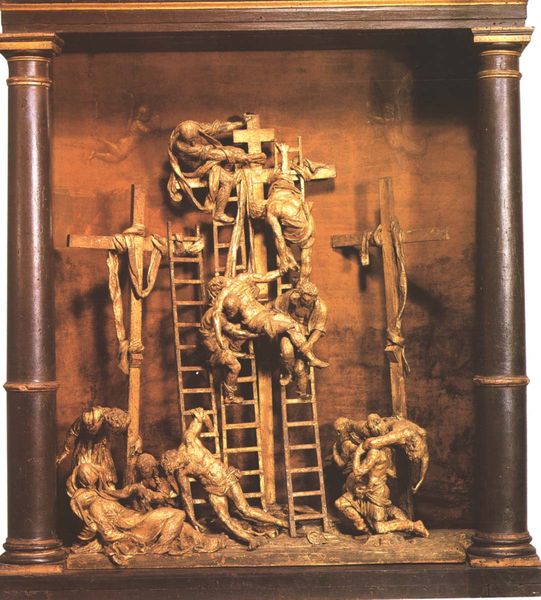
Titel: Kreuzabnahme
Künstler: Jacopo Sansovino
Institution: London, Victoria and Albert Museum
Schlagwörter: gott, himmel, nackt, menschen, holz, männer, säule, säulen, malerei, bibel, leinen, stein, tod, kirche, gold, tücher, drei, engel, skulptur, relief, figuren, leiter, detail, plastik, glaube, kreuz, denkmal, leichen, tote, altar, schnitzerei, karfreitag, kreuze, christus, jesus, kreuzabnahme, kreuzigung, sterben, christlich, leid, leiden, opfer, heilig, maria, jesu, leite, leitern, golgatha, kreu, golgata, kreue, kreuzigung#, golgatah, leiteer, kreuzabnahme christi